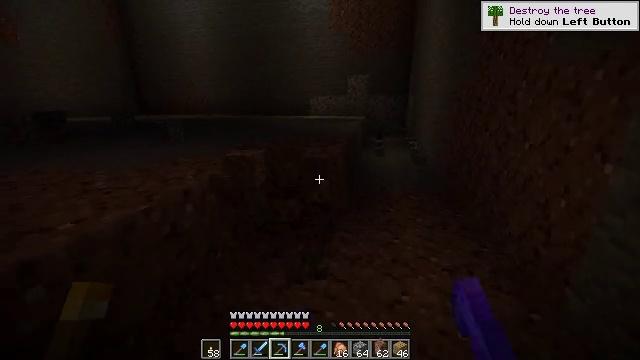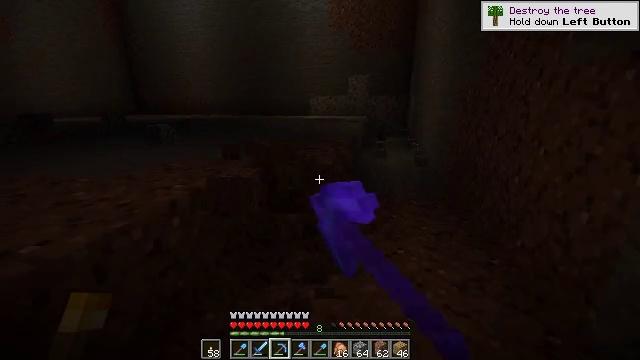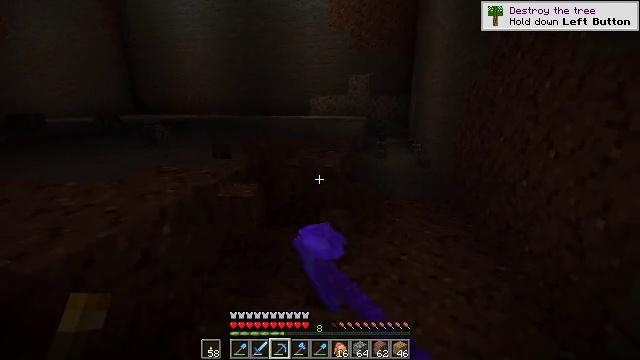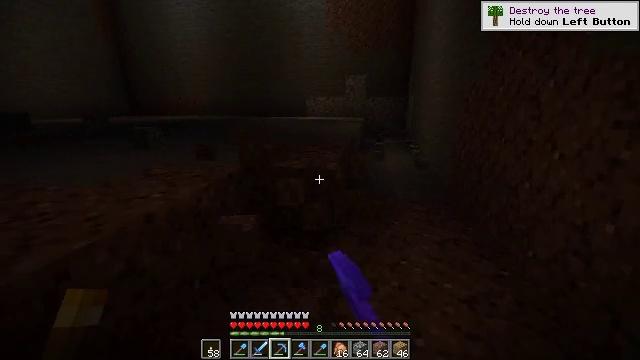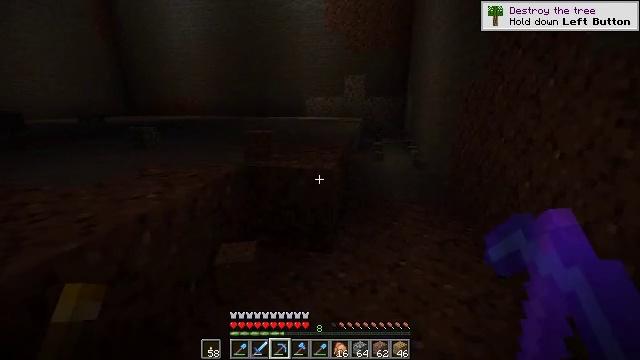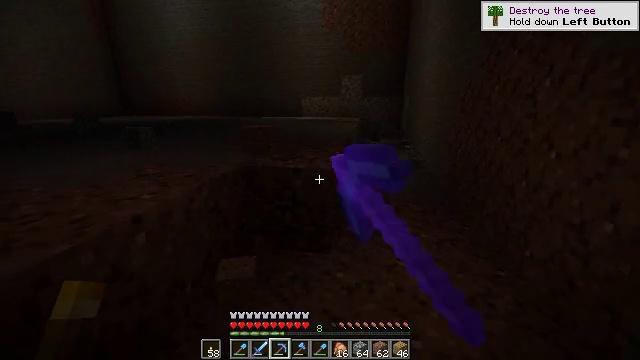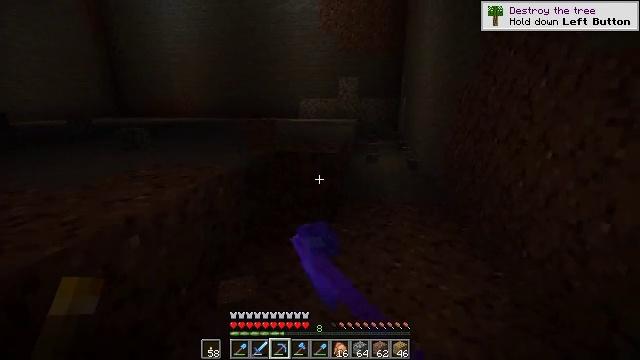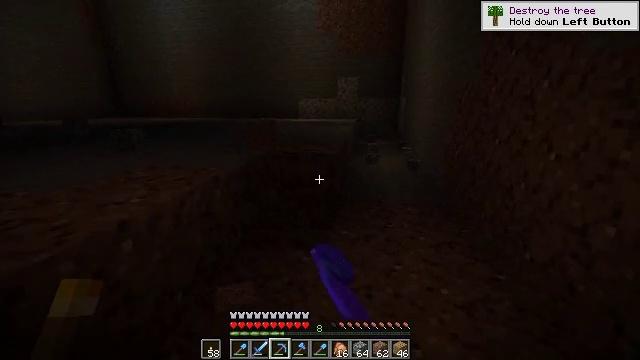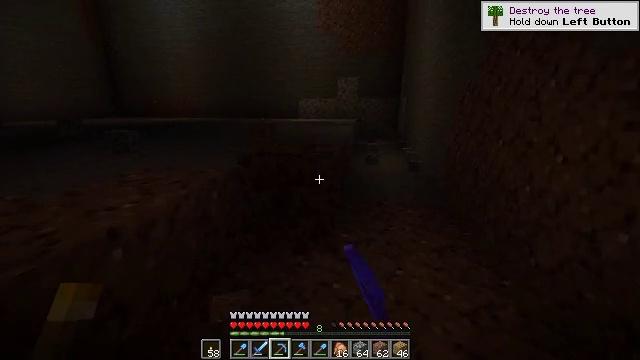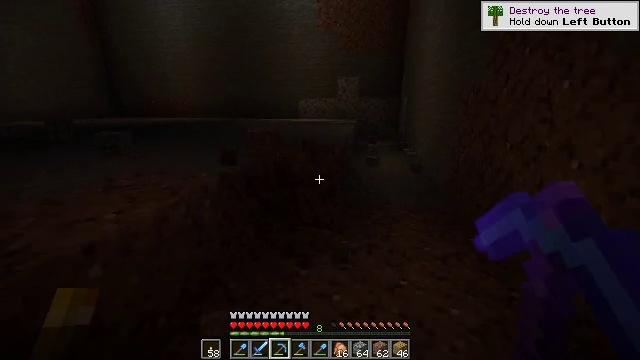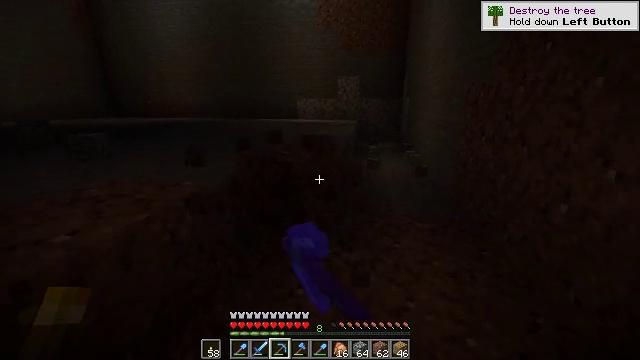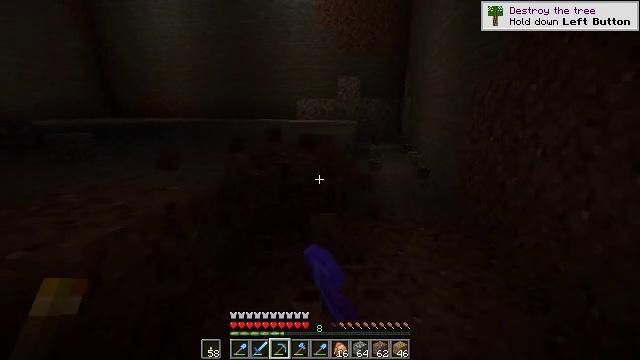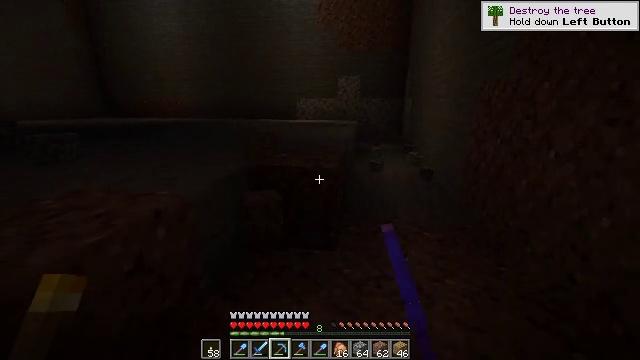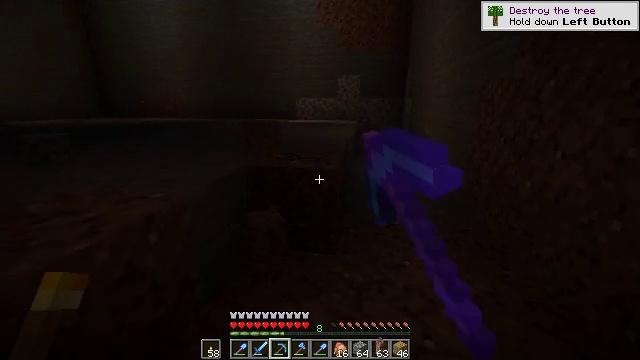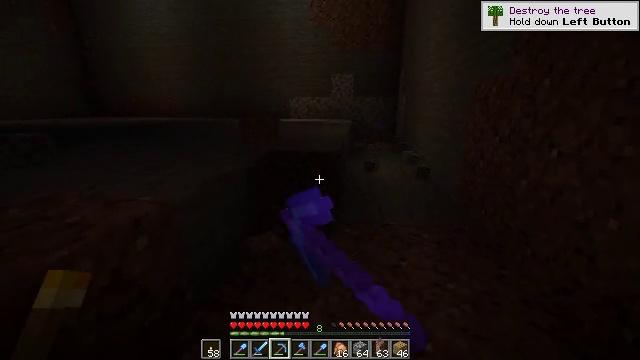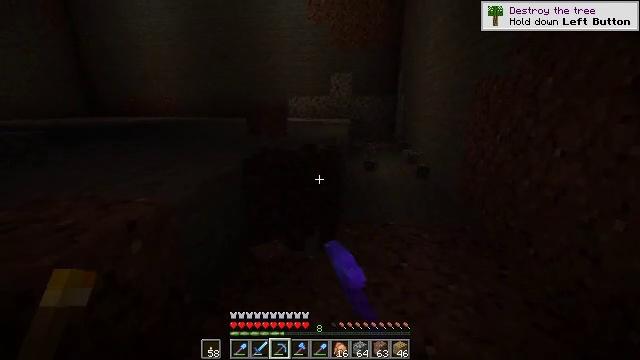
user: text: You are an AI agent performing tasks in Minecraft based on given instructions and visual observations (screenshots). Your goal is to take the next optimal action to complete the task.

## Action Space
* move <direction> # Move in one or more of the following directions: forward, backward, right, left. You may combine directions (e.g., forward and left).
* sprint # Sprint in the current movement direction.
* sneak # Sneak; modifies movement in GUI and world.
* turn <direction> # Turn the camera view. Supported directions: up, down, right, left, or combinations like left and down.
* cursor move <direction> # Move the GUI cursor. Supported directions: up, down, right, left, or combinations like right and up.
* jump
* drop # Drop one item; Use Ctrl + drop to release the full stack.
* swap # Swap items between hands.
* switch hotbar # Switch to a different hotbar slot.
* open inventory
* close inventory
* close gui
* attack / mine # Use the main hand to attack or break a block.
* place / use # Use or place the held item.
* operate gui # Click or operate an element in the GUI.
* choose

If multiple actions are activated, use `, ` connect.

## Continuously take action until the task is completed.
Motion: motion action
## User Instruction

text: Attack the ground to harvest granite.
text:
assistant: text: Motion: move forward, attack / mine
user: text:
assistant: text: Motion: attack / mine
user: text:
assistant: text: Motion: attack / mine
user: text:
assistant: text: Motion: attack / mine
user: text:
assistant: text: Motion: attack / mine
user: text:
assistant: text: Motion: attack / mine
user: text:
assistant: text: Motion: move forward, attack / mine
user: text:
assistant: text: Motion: move forward, attack / mine
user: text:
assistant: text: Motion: move forward, attack / mine
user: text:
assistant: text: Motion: move forward, attack / mine
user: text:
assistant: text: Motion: move forward, attack / mine
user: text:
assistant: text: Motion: attack / mine
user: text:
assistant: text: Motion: attack / mine
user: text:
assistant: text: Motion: turn right, attack / mine
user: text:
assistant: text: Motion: attack / mine
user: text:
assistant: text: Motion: move forward, attack / mine
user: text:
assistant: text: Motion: move forward, attack / mine
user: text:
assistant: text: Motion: move forward, attack / mine
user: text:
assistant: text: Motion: attack / mine